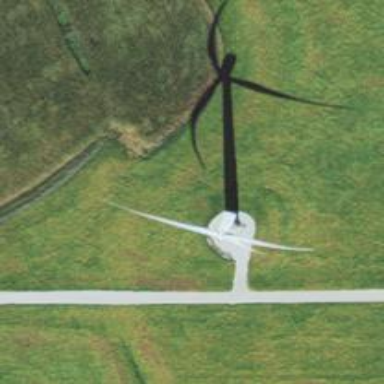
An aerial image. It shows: Wind generator with horizontal axis. The generator is wind turbine.